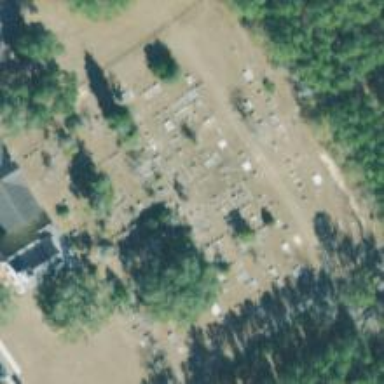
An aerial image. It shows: Graveyard.